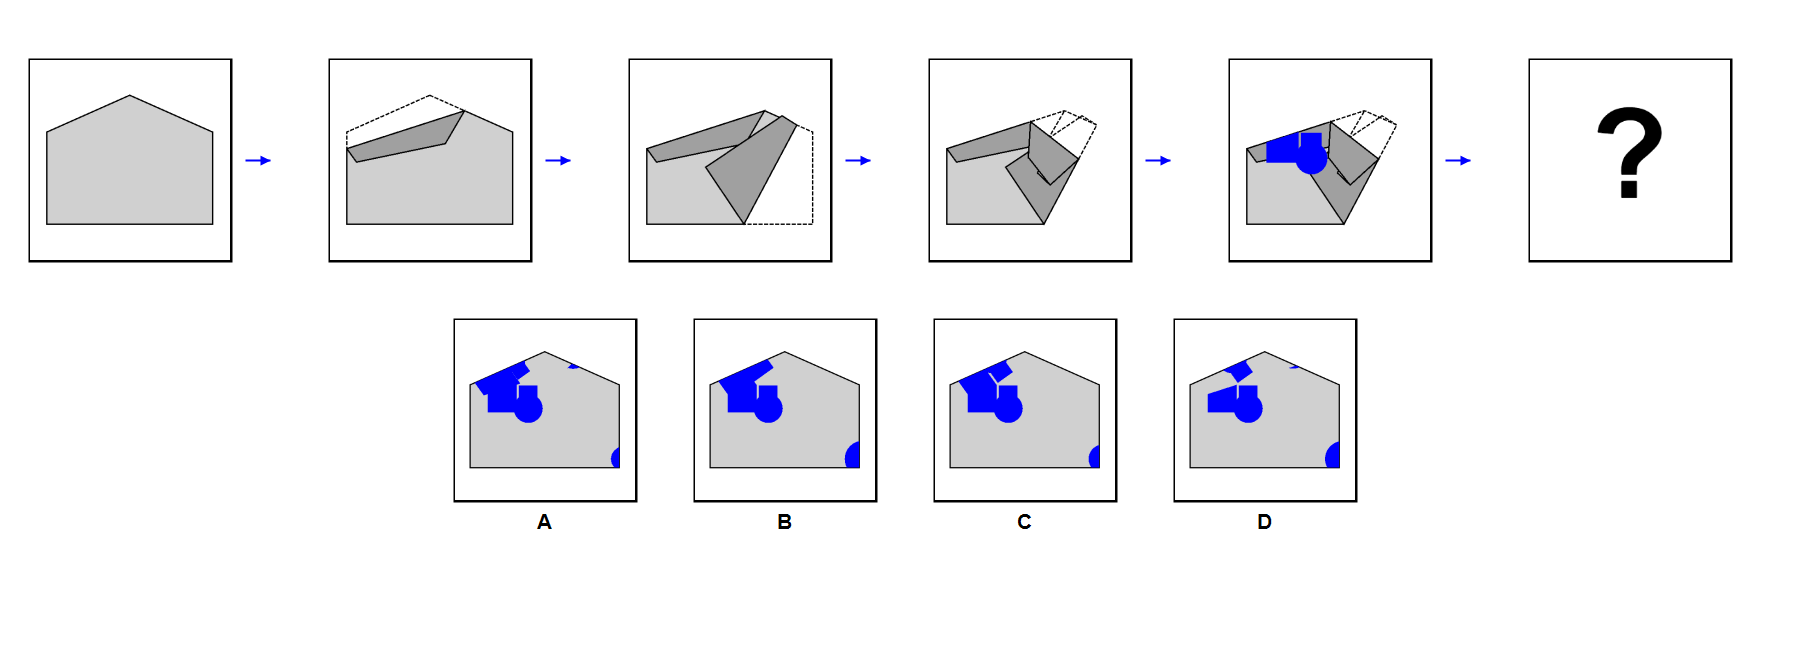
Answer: C